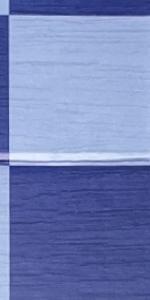
Label: Empty